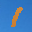
Label: 1